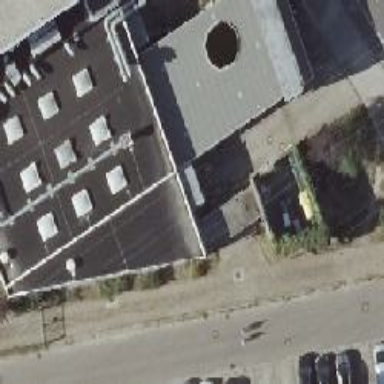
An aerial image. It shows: View of roof of building.